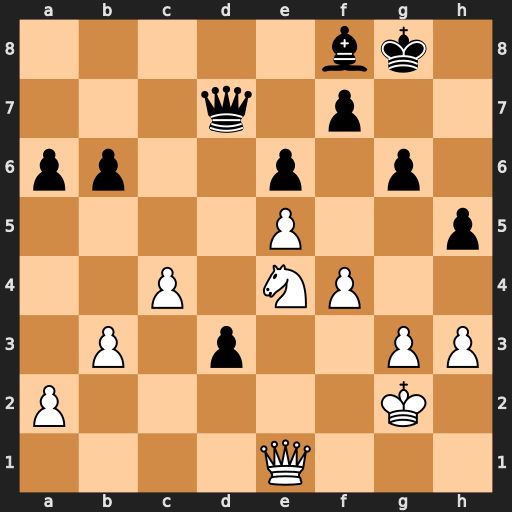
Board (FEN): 5bk1/3q1p2/pp2p1p1/4P2p/2P1NP2/1P1p2PP/P5K1/4Q3
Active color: w
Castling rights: -
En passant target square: -
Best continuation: Nf6+ Kg7 Nxd7